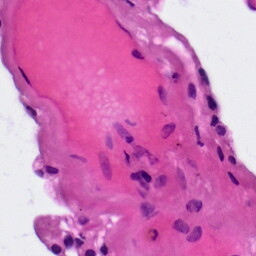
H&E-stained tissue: Lung